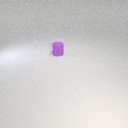
small purple rubber cylinder